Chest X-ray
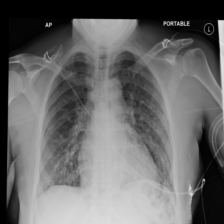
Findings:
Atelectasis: negative
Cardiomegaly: negative
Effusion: negative
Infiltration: negative
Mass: negative
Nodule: negative
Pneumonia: negative
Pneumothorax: negative
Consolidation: negative
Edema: negative
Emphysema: negative
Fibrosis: negative
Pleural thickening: negative
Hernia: negative